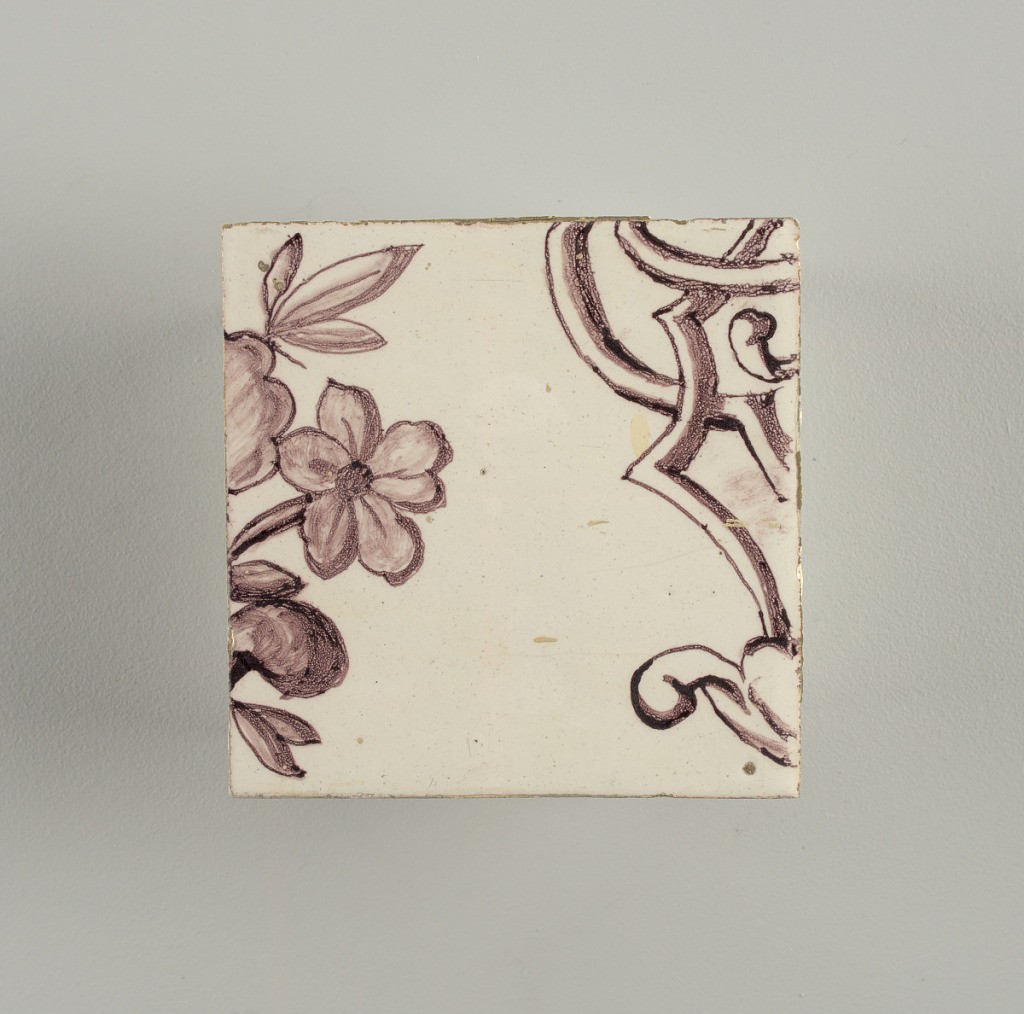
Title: Panel
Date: ca. 1725
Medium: Tin-glazed earthenware, underglaze manganese decoration
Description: Tile from upright rectangular panel of tiles; dark purple (manganese) on white ground showing arched framework; oval cartouche bearing double monogram (probably Lubert Adolf Torck), supported by pair of nude amors; pair of small amors holding crown above, borne by pair of female terms; surrounded by leafscrolls and foliations, with pair of flower-filled urns; top center, lunetted amor's head pendented with rosetted lattice cartouche.

To be used in Rozendaal Castel. Intended to be viewed inset into a wall- indicated by the inclusion of a trompe-l'oeil marbleized edge that surrounds three sides of the panel.